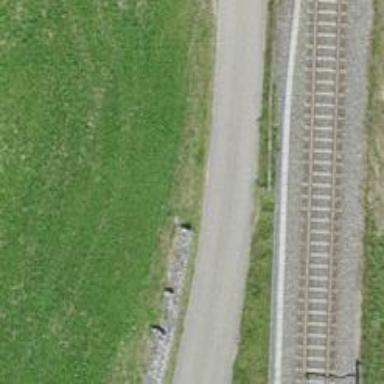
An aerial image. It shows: Track with grade 1 quality.